Question: I POST to website's JSON-response URL using 'WebBrowser.Navigate()'.
All goes well, including the 'webBrowser1_DocumentCompleted()' event handler being called.
But instead of getting a "quiet" response (e.g. 'webBrowser1.Document') that I can handle programmatically, I receive a File Download dialog box:

If I click the 'Save' button and later examine the file, it contains exactly the JSON response that I expect.
But I want the program capture this JSON response in-code, without displaying that dialog and having to click the 'Save' button.
How do I capture JSON response using WebBrowser control?
before posting this question I searched SO and all I found was a similar question for which the accepted answer doesn't really explain how to do this (I'm already handling <URL>. Any tips?
All my searches so far yielded nothing in regard to using WebBrowser control to fetch JSON responses. Perhaps I am approaching this completely wrong? What am I missing?
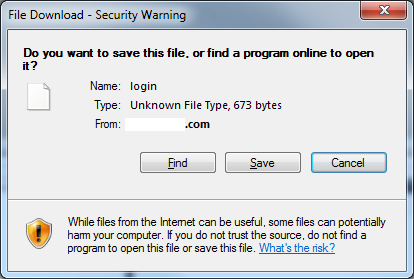
Answer: Don't use 'WebBrowser' for JSON communication. Use <URL> instead:
'''
//
// EXAMPLE OF LOGIN REQUEST
//
using System;
using System.Collections.Generic;
using System.Linq;
using System.Text;
using System.Net;
using System.IO;
namespace ConsoleApplication1
{
class Program
{
static void Main(string[] args)
{
// Create a request using a URL that can receive a post.
WebRequest request = WebRequest.Create("http://getting-started.postaffiliatepro.com/scripts/server.php");
// Set the Method property of the request to POST.
request.Method = "POST";
// Create POST data and convert it to a byte array.
//WRITE JSON DATA TO VARIABLE D
string postData = "D={"requests":[{"C":"Gpf_Auth_Service", "M":"authenticate", "fields":[["name","value"],["Id",""],["username","user@example.com"],["password","ab9ce908"],["rememberMe","Y"],["language","en-US"],["roleType","M"]]}], "C":"Gpf_Rpc_Server", "M":"run"}";
byte[] byteArray = Encoding.UTF8.GetBytes(postData);
// Set the ContentType property of the WebRequest.
request.ContentType = "application/x-www-form-urlencoded";
// Set the ContentLength property of the WebRequest.
request.ContentLength = byteArray.Length;
// Get the request stream.
Stream dataStream = request.GetRequestStream();
// Write the data to the request stream.
dataStream.Write(byteArray, 0, byteArray.Length);
// Close the Stream object.
dataStream.Close();
// Get the response.
WebResponse response = request.GetResponse();
// Display the status.
// Console.WriteLine(((HttpWebResponse)response).StatusDescription);
// Get the stream containing content returned by the server.
dataStream = response.GetResponseStream();
// Open the stream using a StreamReader for easy access.
StreamReader reader = new StreamReader(dataStream);
// Read the content.
string responseFromServer = reader.ReadToEnd();
// Display the content.
Console.WriteLine(responseFromServer);
// Clean up the streams.
reader.Close();
dataStream.Close();
response.Close();
}
}
}
'''
You can find more details in this <URL>.